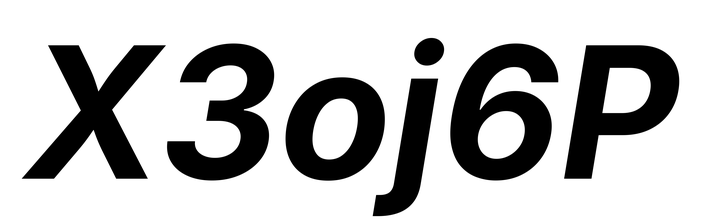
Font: Inter-Italic_Bold_Italic